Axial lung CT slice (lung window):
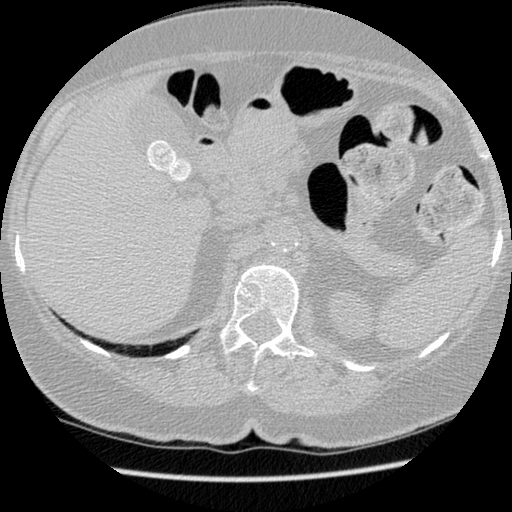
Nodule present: no